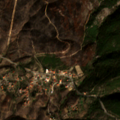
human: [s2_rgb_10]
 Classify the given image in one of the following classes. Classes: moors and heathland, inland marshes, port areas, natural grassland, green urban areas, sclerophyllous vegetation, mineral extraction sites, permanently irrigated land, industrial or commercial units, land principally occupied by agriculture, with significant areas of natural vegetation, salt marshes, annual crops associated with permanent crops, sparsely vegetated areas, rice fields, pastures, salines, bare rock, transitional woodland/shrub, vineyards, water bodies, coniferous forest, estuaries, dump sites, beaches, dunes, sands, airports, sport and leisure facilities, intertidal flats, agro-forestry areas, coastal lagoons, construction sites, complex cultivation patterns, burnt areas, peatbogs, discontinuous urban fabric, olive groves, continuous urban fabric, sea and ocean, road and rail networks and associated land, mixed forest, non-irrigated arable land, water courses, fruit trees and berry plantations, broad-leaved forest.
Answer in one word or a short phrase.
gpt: annual crops associated with permanent crops, transitional woodland/shrub